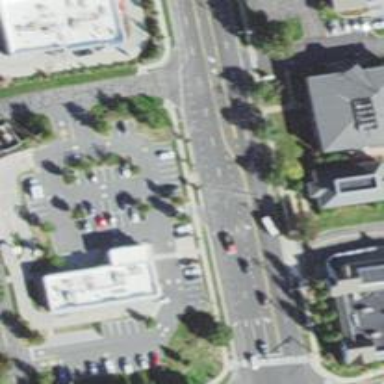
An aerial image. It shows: Stop road.